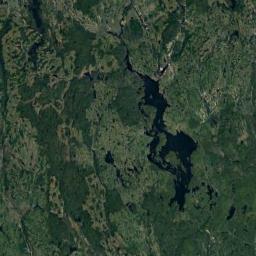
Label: wetland